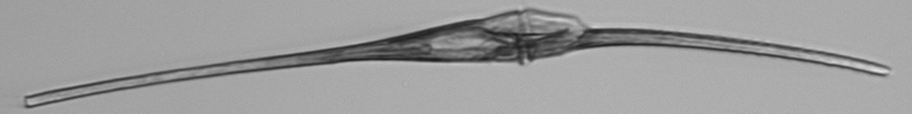
Label: Tripos_fusus